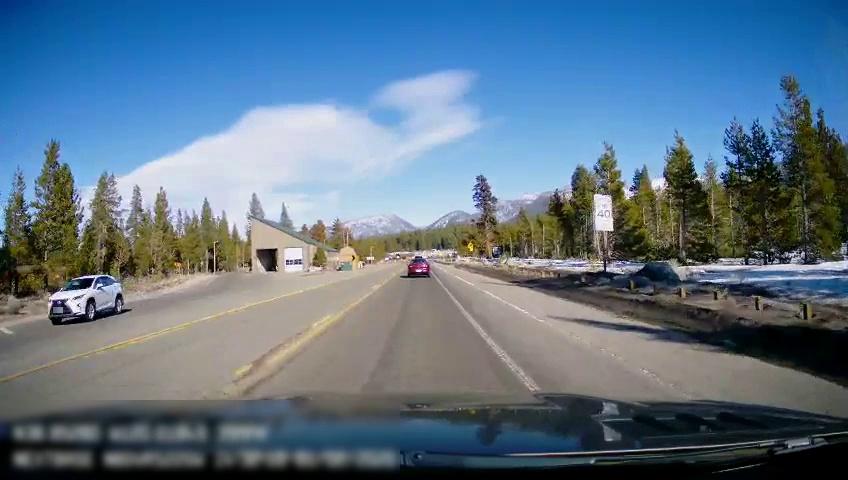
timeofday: Day
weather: Sunny
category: Drivable Space
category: Vehicles | Car
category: Vehicles | Car
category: Lanes | Current Lane
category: Lanes | Alternate Lane
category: Lanes | Current Lane
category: Lanes | Opposite Lane
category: Traffic | Signs